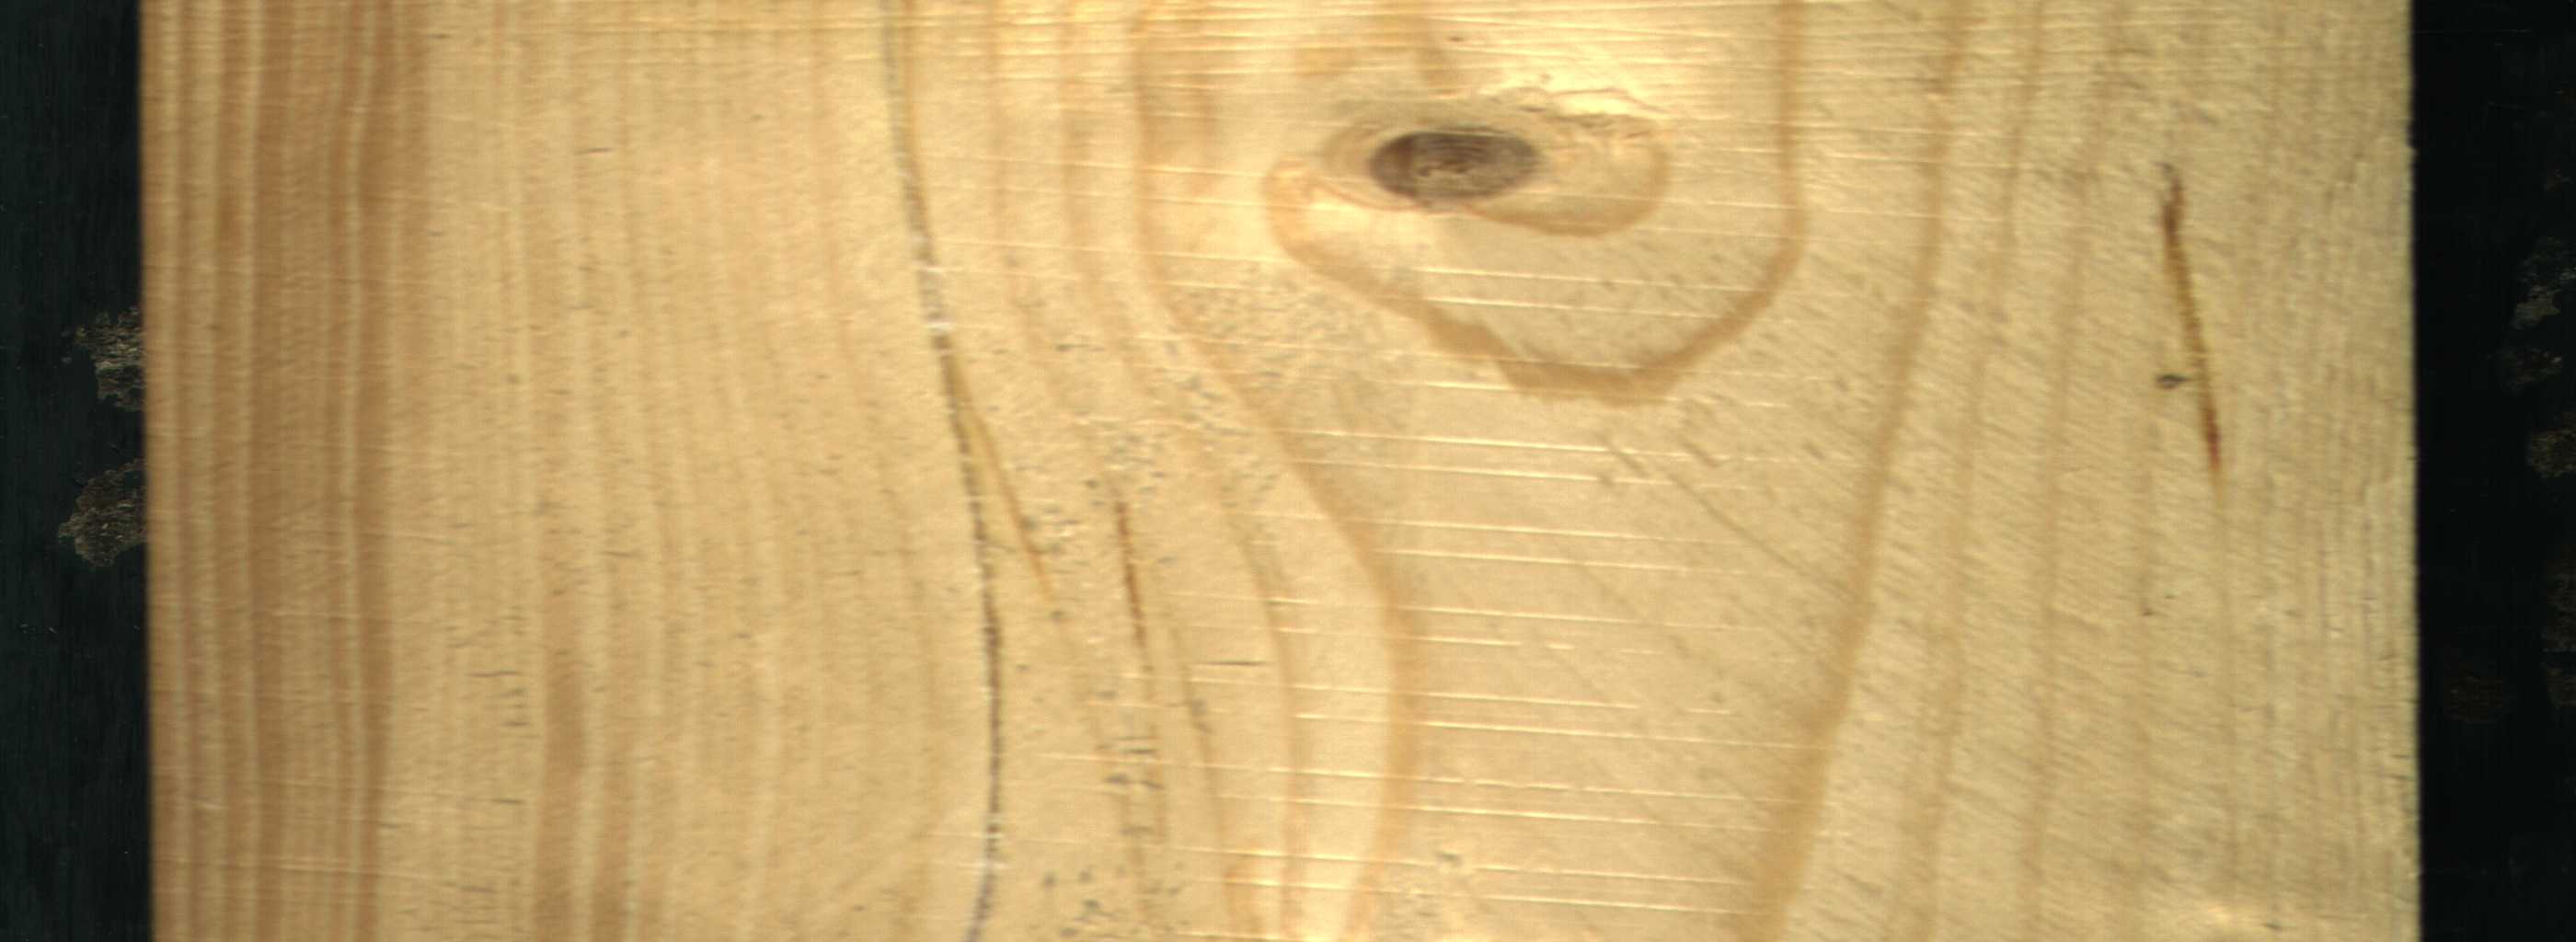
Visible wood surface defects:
resin
resin
resin
Live_Knot